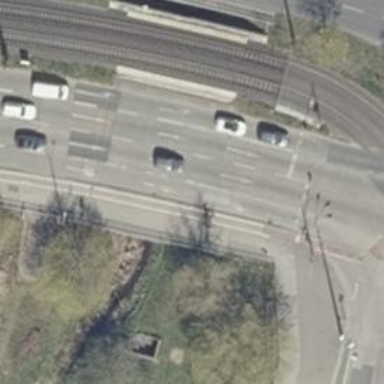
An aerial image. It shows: Concrete path on bridge with separate lanes for cycling and walking.